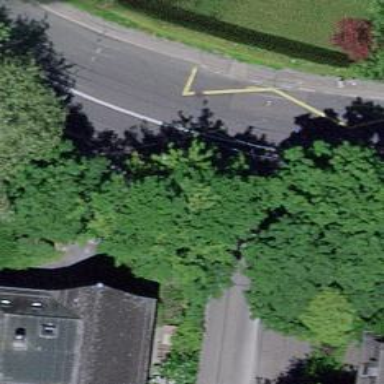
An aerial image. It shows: Bus stop for trolleybuses with designated stop position.